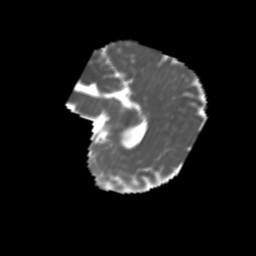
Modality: MD
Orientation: sagittal
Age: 6
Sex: male
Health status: healthy